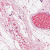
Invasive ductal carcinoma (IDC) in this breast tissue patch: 0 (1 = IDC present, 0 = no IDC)